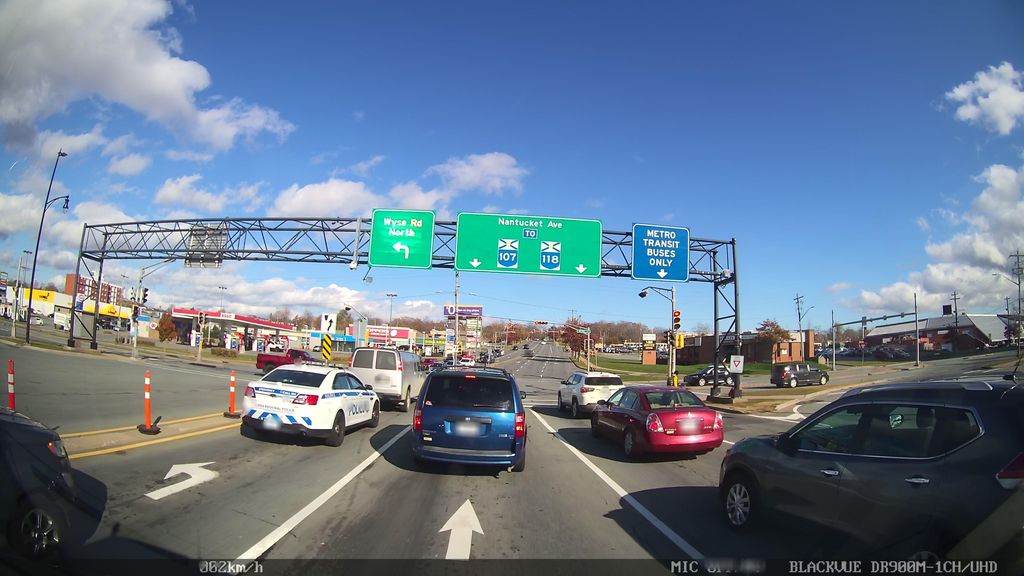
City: halifax